一年级 · 画法几何学
(9 分 ) 我会根据要求画图形。

(1) 在 $\star$ 的左面画口。

(2) 在 $\star$ 的下面画 $\triangle$ 。

(3) 在 - 的右面画 $\otimes$ 。

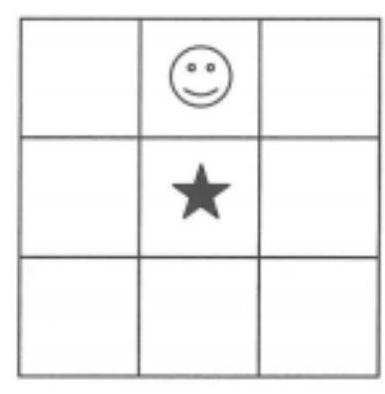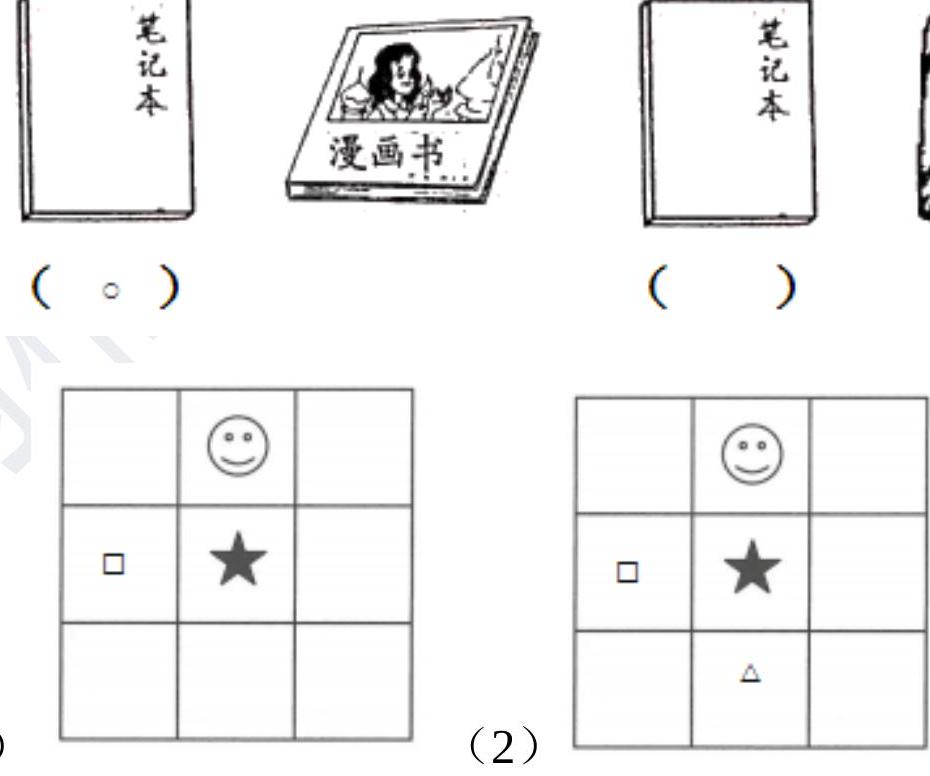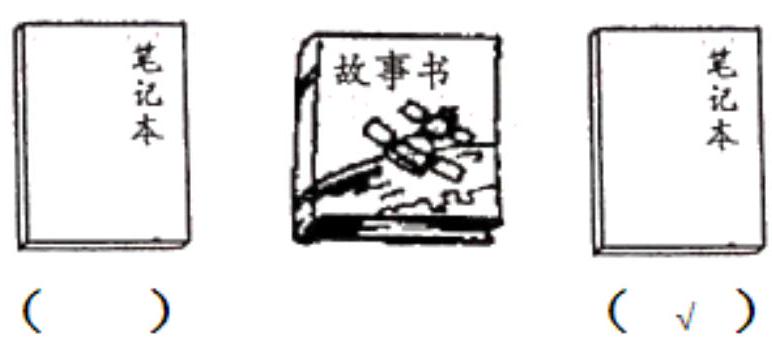
答案: 解(1)

(3)